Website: crate-barrel
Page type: account-selection
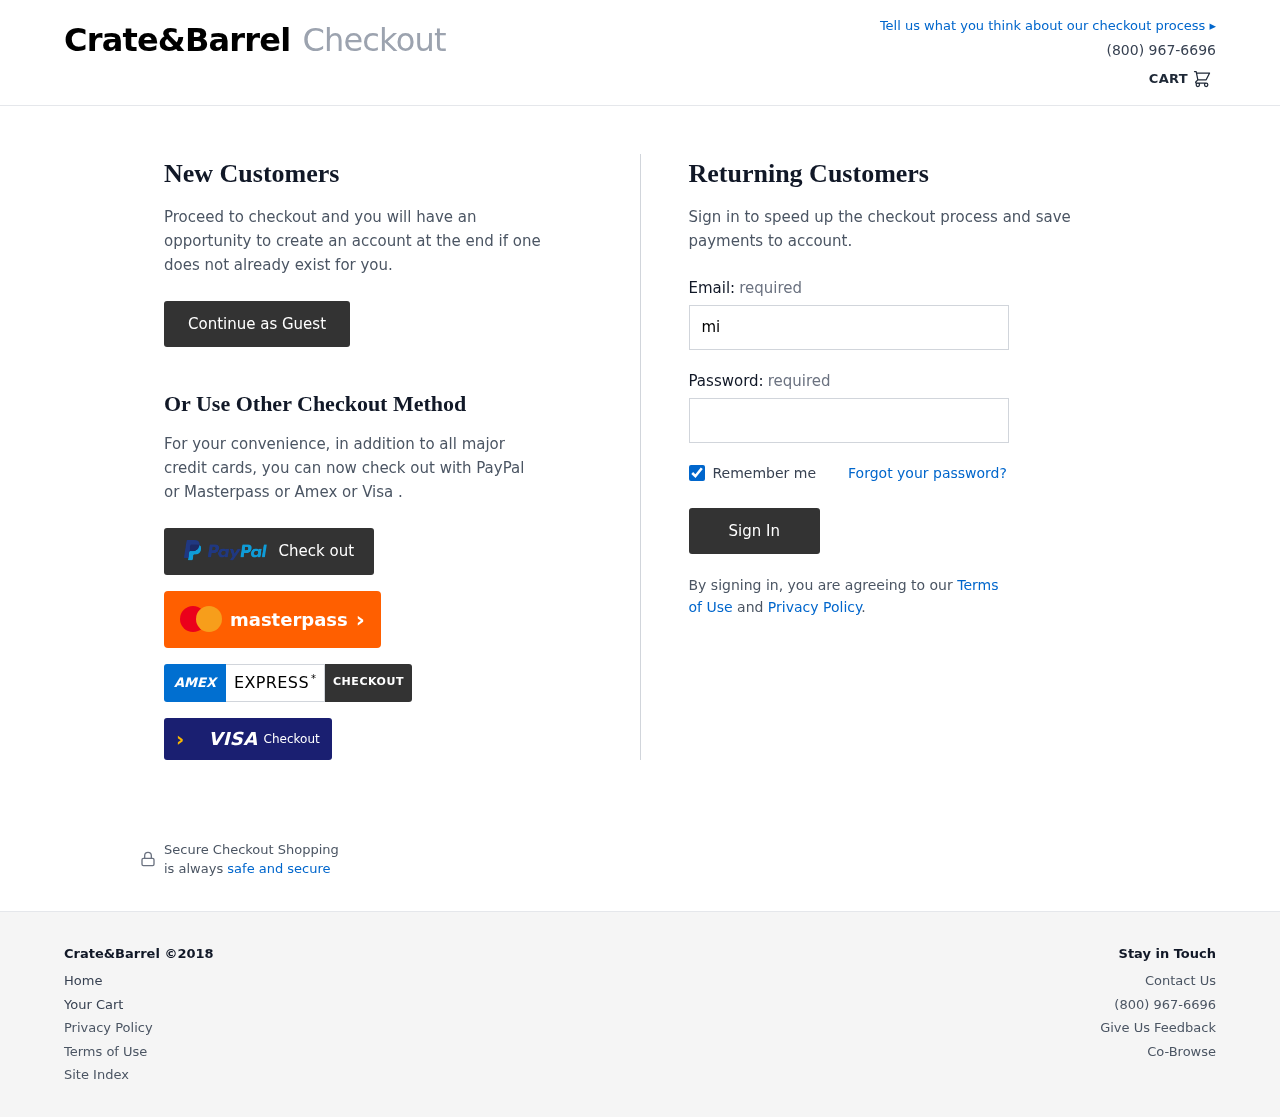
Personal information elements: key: PII_LOGIN_USERNAME
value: michael7698